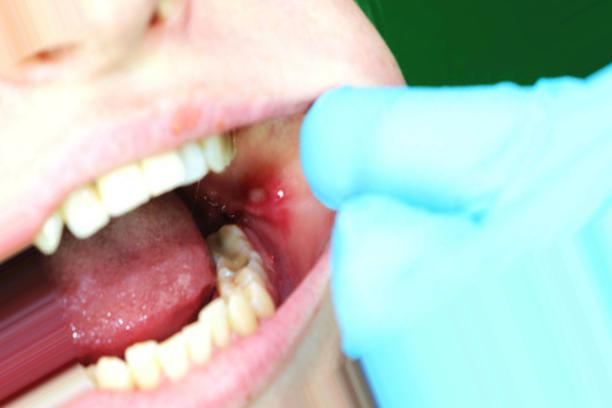
Condition: Mouth Ulcer